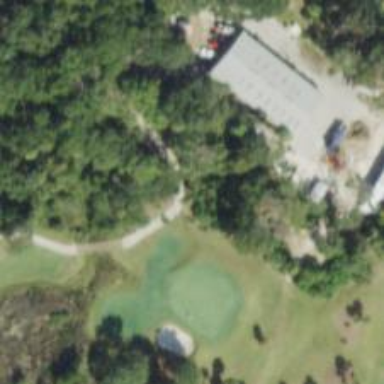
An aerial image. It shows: Service road used as golf cart path.